Question: I have a network that could look like this:

Basically, I want to know the minimum number of green circles that can disconnect the source and drain if removed/disabled. (in this case 1)
I have already succesfully implemented the Edmonds-Karp algrorithm, but I don't know how to model the network with directed edges, so I get the desired result.
If I just replace each connection between the nodes with two opposite directed edges with capacity 1, I get a max flow of 2 with EdmondsKarp, but I only need to remove 1 green circle to break the network.
How do I model my network as nodes and directed edged?
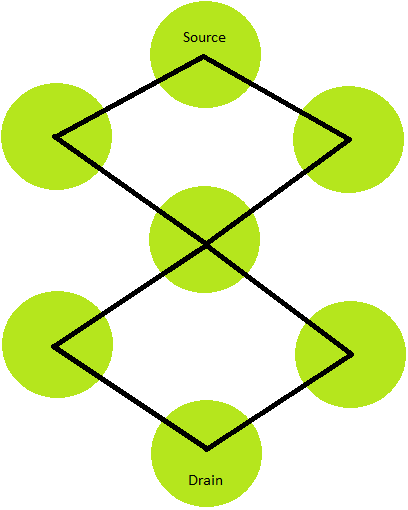
Answer: You can reduce this problem to the standard s-t cut problem in directed graphs, which can then solved e.g. by the Edmonds-Karp algorithm. For each vertex v, create two vertices v_in
and v_out and a directed edge (v_in, v_out), and for each edge {v,w}, add two directed edges (v_out ,w_in) and (w_out , v_in). It is then not hard to see that a maximum flow from s_in to t_out corresponds to a minimum vertex cut between s and t.